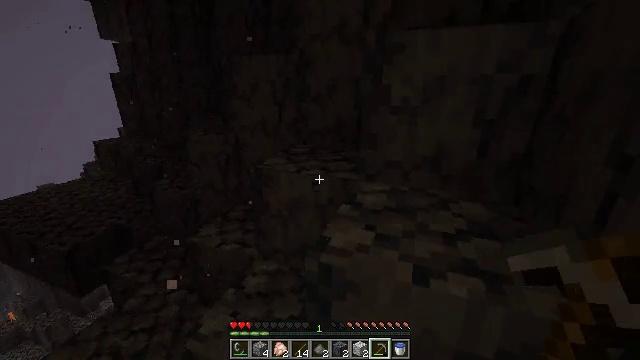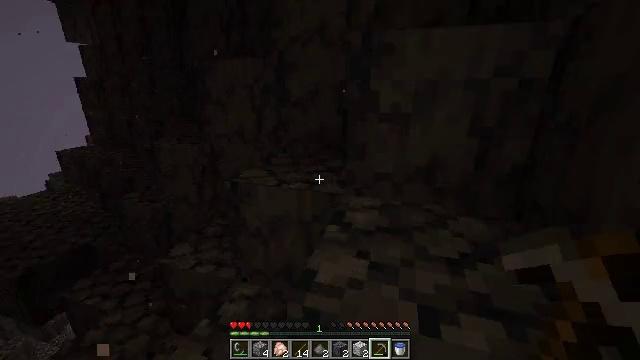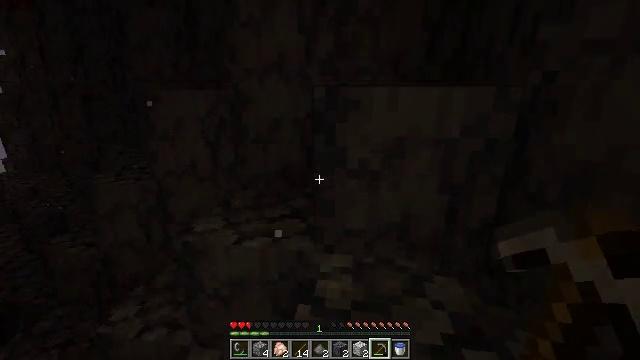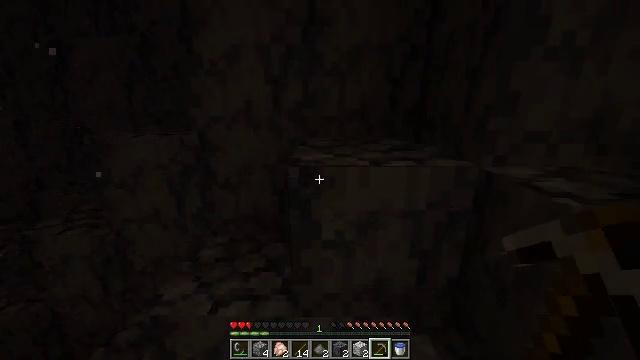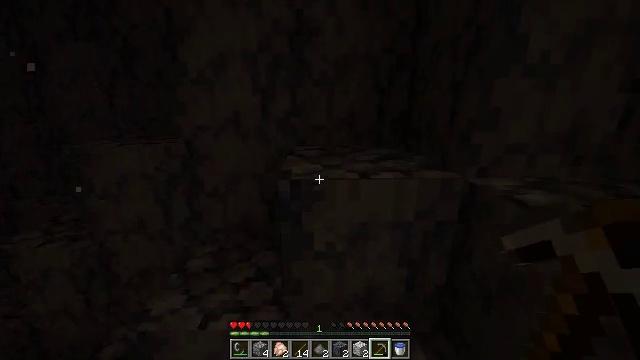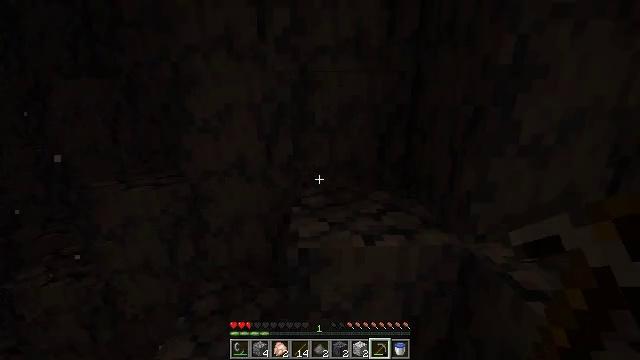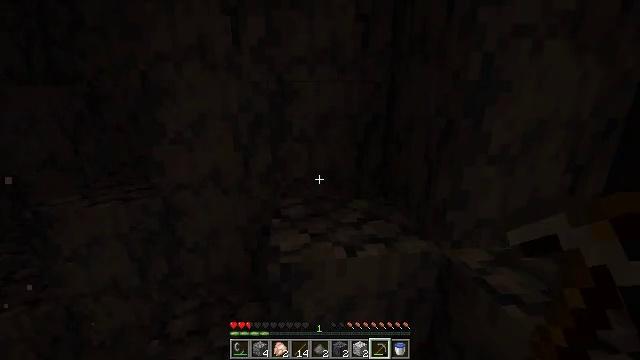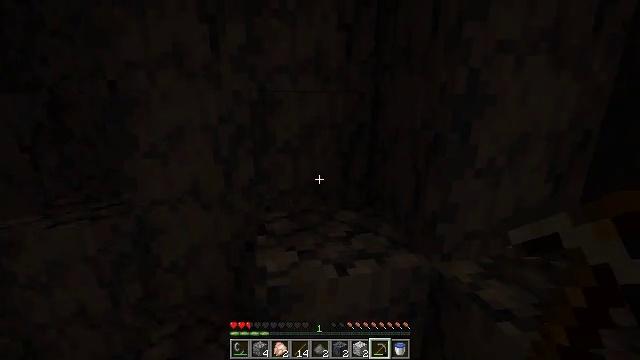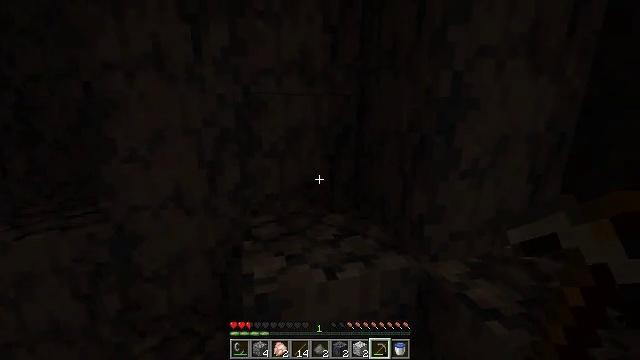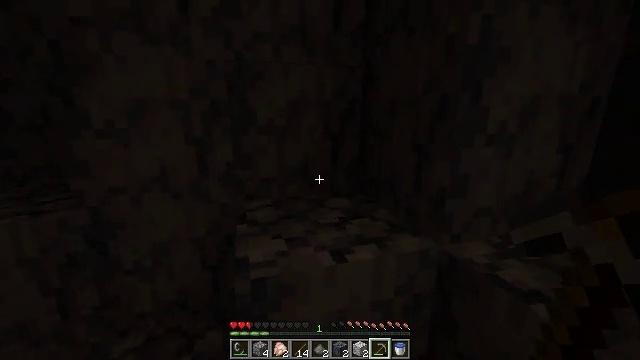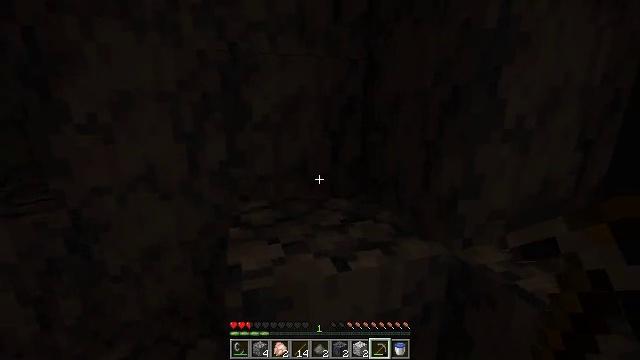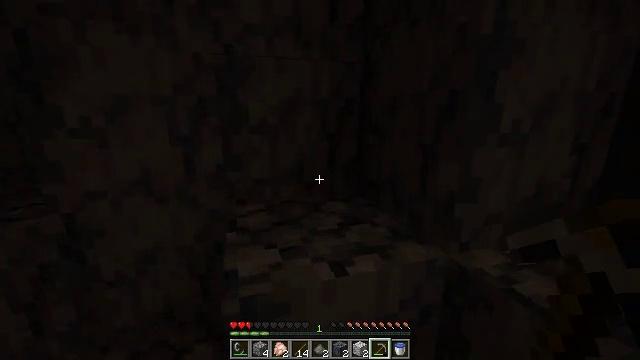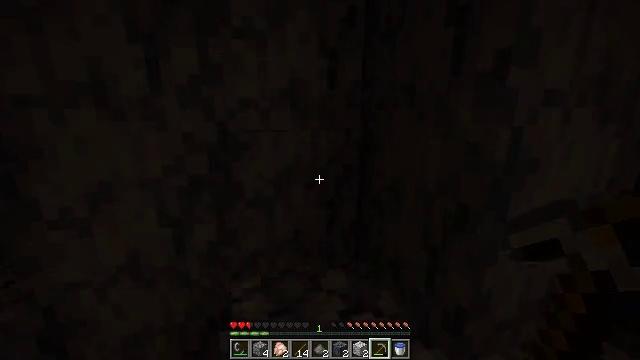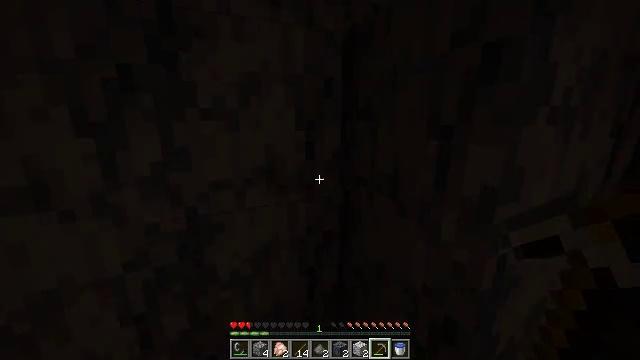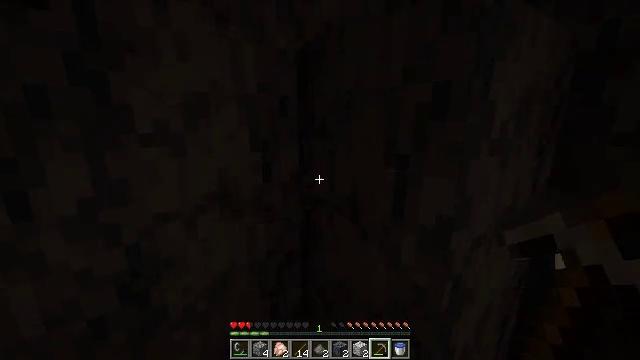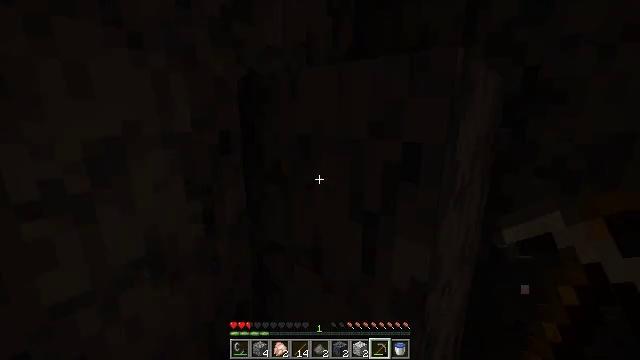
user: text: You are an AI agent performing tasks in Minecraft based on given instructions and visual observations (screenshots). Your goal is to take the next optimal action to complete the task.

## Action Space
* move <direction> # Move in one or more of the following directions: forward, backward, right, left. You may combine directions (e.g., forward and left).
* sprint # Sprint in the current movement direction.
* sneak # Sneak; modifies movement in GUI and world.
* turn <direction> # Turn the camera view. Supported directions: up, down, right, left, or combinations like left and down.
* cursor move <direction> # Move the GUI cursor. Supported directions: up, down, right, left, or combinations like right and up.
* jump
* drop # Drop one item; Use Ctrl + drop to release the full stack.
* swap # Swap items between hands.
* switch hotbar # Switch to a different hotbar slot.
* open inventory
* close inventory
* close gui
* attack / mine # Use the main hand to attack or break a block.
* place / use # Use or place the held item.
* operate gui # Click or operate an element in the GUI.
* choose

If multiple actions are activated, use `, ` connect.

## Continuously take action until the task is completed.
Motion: motion action
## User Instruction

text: Gather basalt from the ground.
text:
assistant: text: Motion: move forward, turn right and up
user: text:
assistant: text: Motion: move forward, turn right and up, jump
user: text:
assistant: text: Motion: move forward, turn right, jump
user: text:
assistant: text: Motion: move forward, turn right, jump
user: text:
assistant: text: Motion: move forward, jump
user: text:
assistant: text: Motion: move forward, turn right and up, jump
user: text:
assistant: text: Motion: move forward, turn right, jump
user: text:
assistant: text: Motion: move forward, turn right
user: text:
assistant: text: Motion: move forward, turn right
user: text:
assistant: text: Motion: move forward, jump
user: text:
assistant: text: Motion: move forward, jump
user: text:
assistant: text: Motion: move forward, turn right, jump
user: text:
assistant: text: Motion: move forward, turn right, jump
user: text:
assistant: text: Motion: move forward, turn right, jump
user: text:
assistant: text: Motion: move forward, turn right, jump
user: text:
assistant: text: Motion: move forward, turn right, jump
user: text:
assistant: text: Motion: move forward, turn right and down, jump
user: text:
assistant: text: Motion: move forward, turn right and down, jump
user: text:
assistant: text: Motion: move forward, turn right and down, jump
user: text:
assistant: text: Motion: move forward, turn right and down, jump
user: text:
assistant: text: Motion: move forward, turn right, jump
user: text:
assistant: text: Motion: move forward, turn right, jump
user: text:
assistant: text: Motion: move forward, turn right and down, jump
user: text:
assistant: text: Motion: move forward, turn right and down, jump
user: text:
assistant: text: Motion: move forward, turn right and down, jump
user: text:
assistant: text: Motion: move forward, turn right and down, jump
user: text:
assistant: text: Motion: move forward, turn right and down
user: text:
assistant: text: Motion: move forward, turn right and down
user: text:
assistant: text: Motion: move forward
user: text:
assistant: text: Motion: move forward